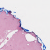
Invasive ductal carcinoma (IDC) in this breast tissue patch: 0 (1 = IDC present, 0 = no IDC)